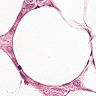
Metastatic tissue present: no